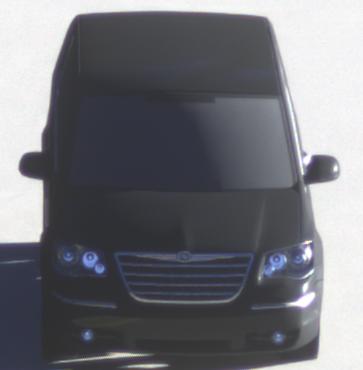
Make: Chrysler
Model: Grand Voyager 3.8
Detailed model: Grand Voyager
Model produced from: 2008/03
Model produced until: 2010/12
Doors: 5
Color: black
Road condition: dry road
Daytime: sunrise or sunset
Contrast: high contrast